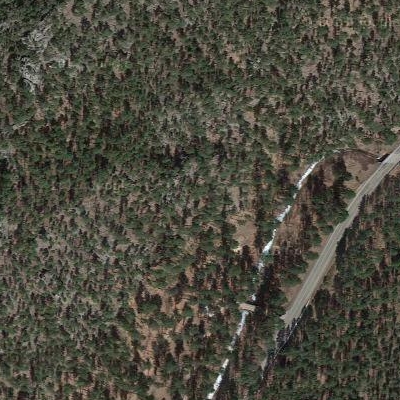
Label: eForest